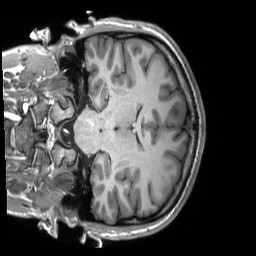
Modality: T1w
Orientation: coronal
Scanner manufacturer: siemens
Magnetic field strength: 3 T
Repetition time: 2.3 s
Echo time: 0.00298 s